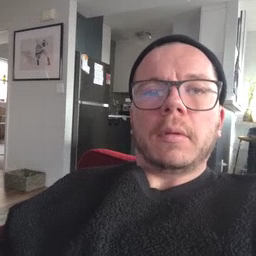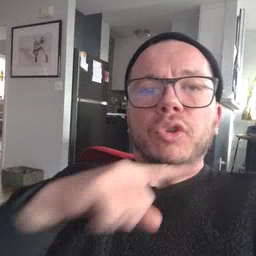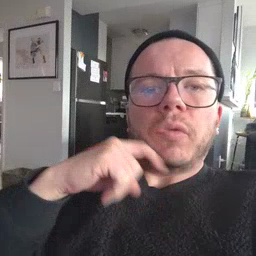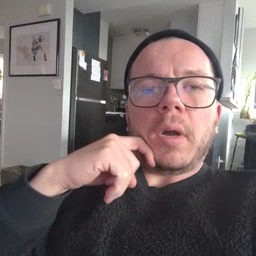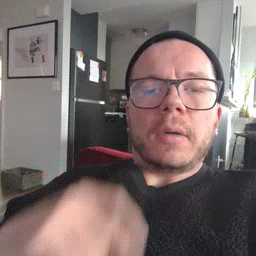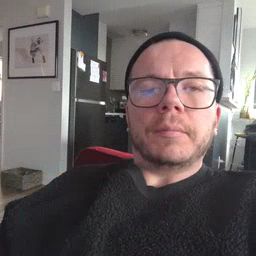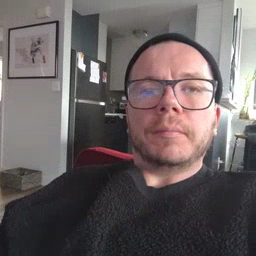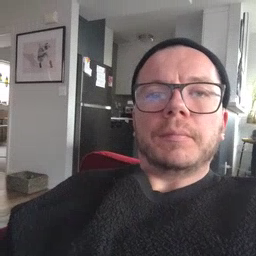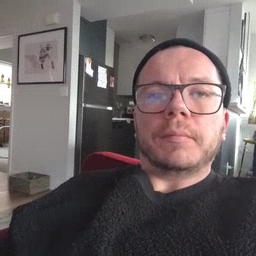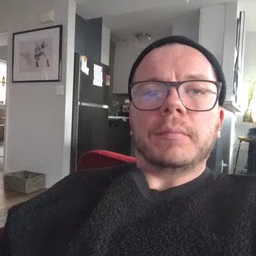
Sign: dry